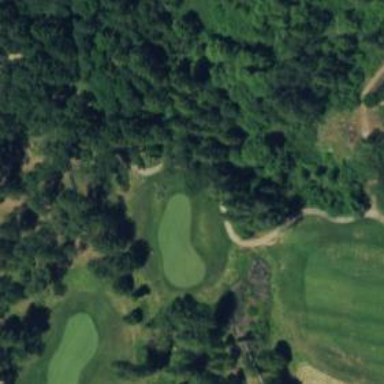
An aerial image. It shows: Golf hole.